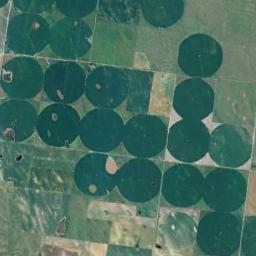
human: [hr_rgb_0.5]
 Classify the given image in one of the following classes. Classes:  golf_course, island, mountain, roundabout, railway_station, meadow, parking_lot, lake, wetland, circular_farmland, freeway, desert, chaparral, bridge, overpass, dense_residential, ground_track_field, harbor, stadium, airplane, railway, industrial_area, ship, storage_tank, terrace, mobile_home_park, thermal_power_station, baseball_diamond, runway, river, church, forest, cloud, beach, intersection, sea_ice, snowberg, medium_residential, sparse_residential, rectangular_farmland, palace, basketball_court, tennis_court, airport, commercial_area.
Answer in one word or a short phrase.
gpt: circular_farmland